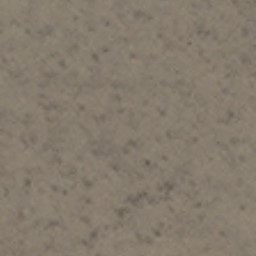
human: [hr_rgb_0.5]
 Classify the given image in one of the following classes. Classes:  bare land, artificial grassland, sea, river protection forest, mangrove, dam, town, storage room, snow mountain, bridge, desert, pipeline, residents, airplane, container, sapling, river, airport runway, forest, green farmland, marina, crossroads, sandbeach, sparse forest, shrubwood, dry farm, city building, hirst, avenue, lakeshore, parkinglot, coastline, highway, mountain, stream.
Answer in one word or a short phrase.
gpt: bare land